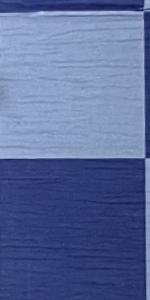
Label: Empty